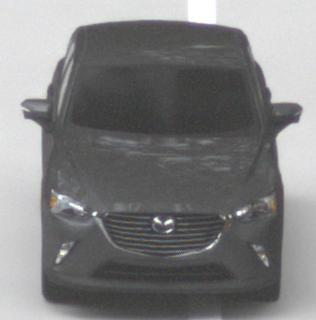
Make: Mazda
Model: CX-3 SKYACTIV-G 120
Detailed model: CX-3 (DK)
Model produced from: 2015/06
Model produced until: 2018/06
Doors: 5
Color: gray
Road condition: dry road
Daytime: morning or afternoon
Contrast: low contrast